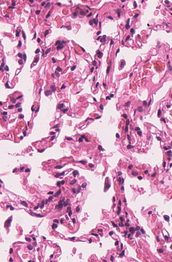
Tumor epithelial tissue: no
Tumor-associated stroma tissue: no
Normal tissue: yes